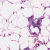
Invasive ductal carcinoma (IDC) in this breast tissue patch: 0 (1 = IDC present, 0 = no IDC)